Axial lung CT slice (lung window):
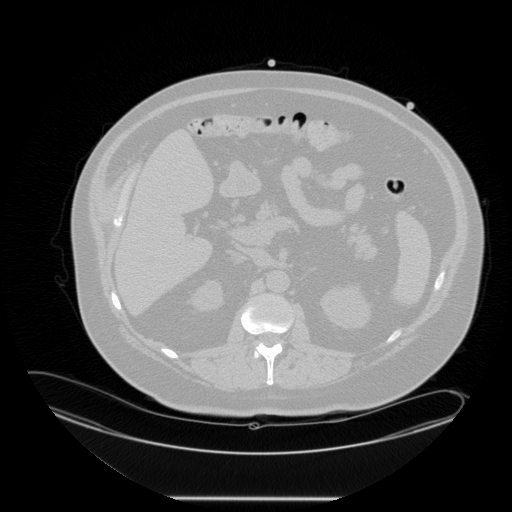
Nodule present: no